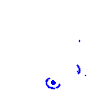
Particle: electron